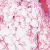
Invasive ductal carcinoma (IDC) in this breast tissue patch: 0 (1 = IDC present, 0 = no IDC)